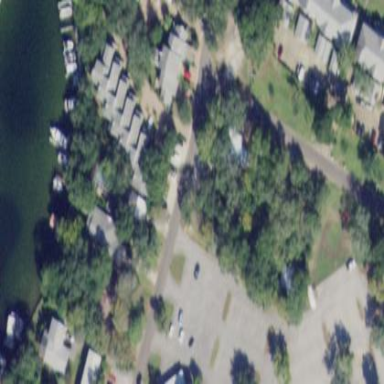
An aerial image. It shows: This residential area consists of single-family homes.